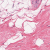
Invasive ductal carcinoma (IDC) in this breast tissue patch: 0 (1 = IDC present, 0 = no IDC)